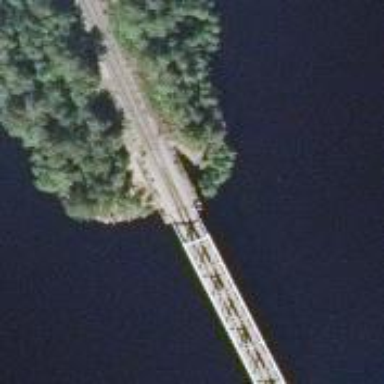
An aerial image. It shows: Continuous railway track.